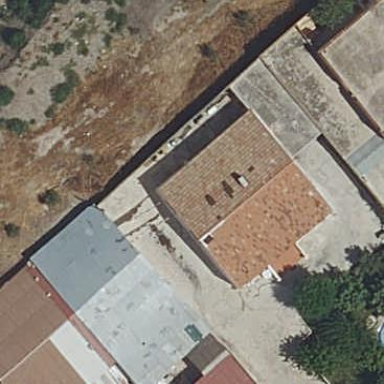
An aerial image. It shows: Residential building.